Platform: macOS
Application: Chrome
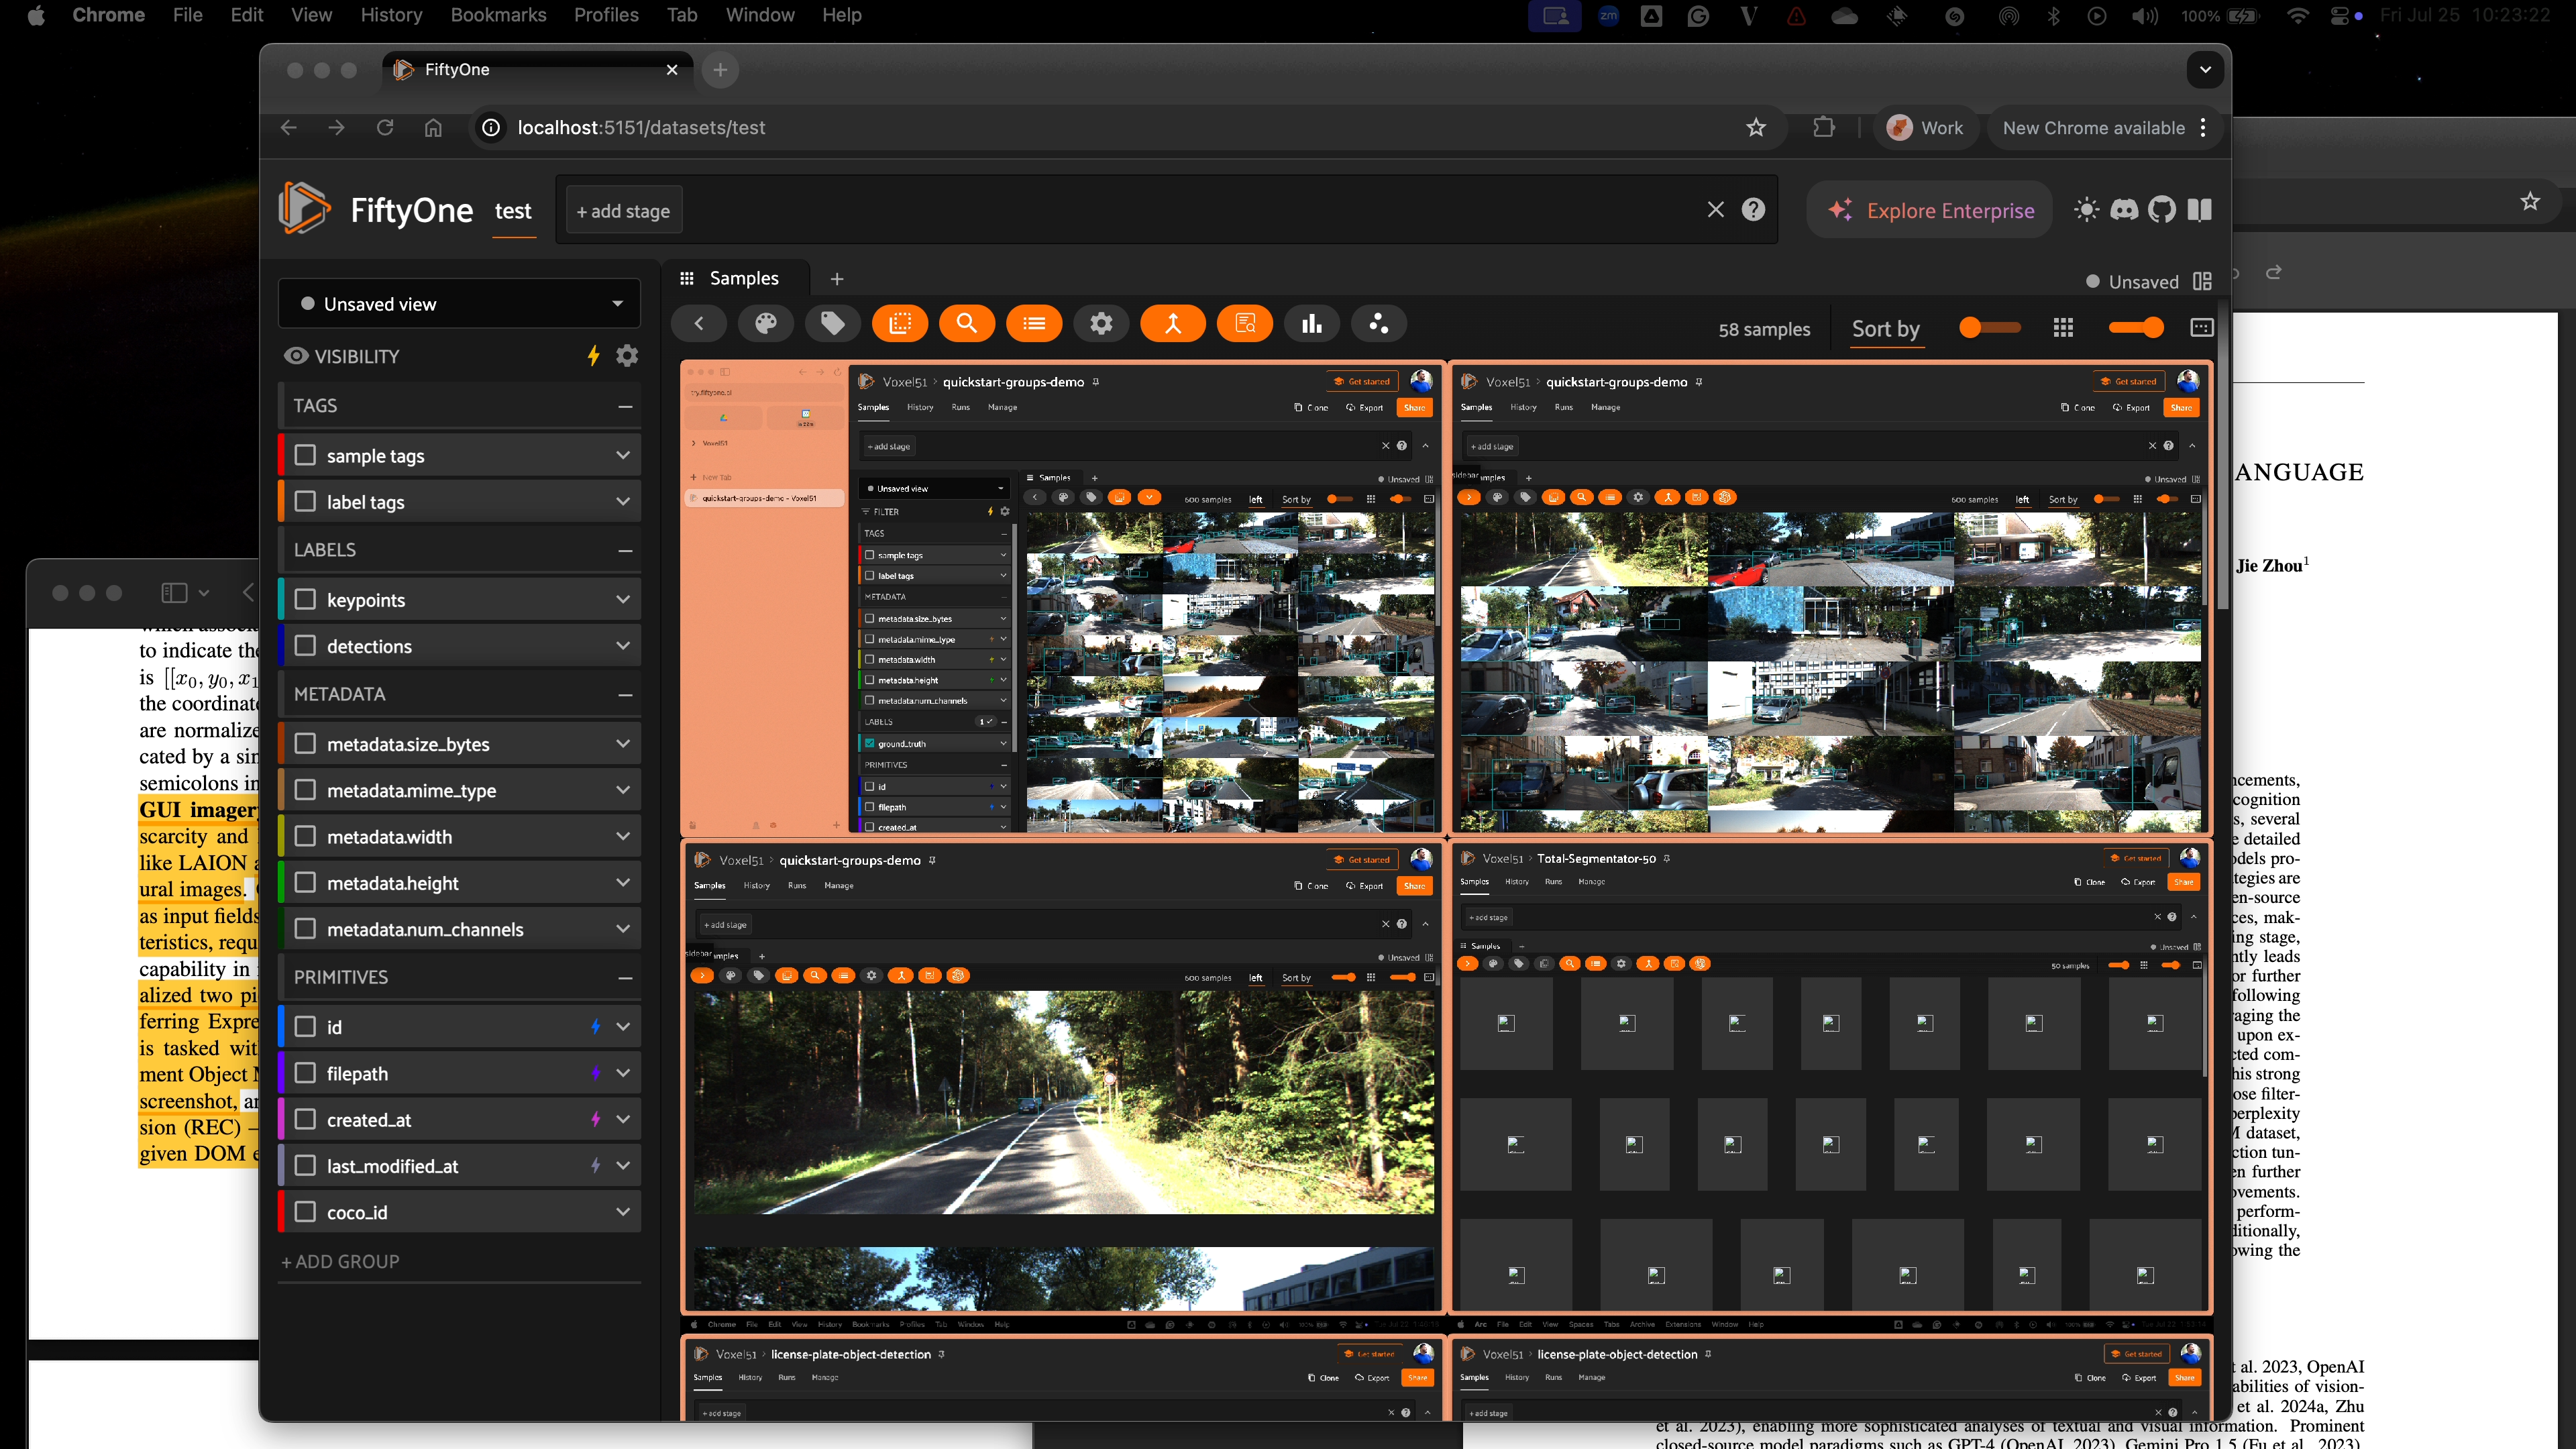
task_description: Collapse and minimize the tags group in the sidebar
action_type: click
element_info: Icon

task_description: View the available filter options for the sample tags field
action_type: click
element_info: Icon

action_type: click

task_description: View the available filter options for the keypoints field
action_type: click
element_info: Icon

action_type: click

action_type: click

task_description: Hide the sidebar
action_type: click
element_info: Icon

task_description: Minimize or collapse the metadata group in the sidebar
action_type: click
element_info: Icon

task_description: View the available filter options for the metadata.size_bytes field
action_type: click
element_info: Icon

task_description: View the available filter options for the metadata.mime_type field in the sidebar
action_type: click
element_info: Icon

task_description: View the available filter options for the metadata.width field in the sidebar
action_type: click
element_info: Icon

task_description: Collapse the primitives group in the sidebar
action_type: click
element_info: Icon

task_description: Show the keypoints labels on the samples in the samples panel
action_type: click
element_info: Checkbox

task_description: Show the detections labels on the samples in the samples panel
action_type: click
element_info: Checkbox

task_description: Show the width of the samples in the samples panel
action_type: click
element_info: Checkbox

task_description: Open the embeddings panel
action_type: click
element_info: Icon

task_description: Switch to light  mode
action_type: click
element_info: Icon

task_description: Open the color settings menu
action_type: click
element_info: Icon

task_description: Open the sort by text similarity menu
action_type: click
element_info: Icon

task_description: Add a view stage
action_type: select
element_info: Menu Item
task_description: Where do I click to see saved views?
action_type: select
element_info: Menu Item

task_description: Where can I see the saved workspaces or save the current view as a workspace?
action_type: click
element_info: Button

task_description: Locate the view bar
action_type: hover
element_info: Menu Item

task_description: Locate the tags group in the sidebar
action_type: hover
element_info: Menu Item

task_description: Locate the labels group in the sidebar
action_type: hover
element_info: Menu Item

task_description: Locate the primitives group in the sidebar
action_type: hover
element_info: Menu Item